Question: The picture shows the balloon popping problem. You need to pop all the balloons in a certain order. The reward for popping a red balloon is the product of itself and the value on the balloons to the left and right. The reward for popping a gold balloon is doubled, and the reward for popping a black balloon becomes negative. If there is no balloon on the left or right, multiply the value by 1. You only need to find the maximum reward and keep only the final value
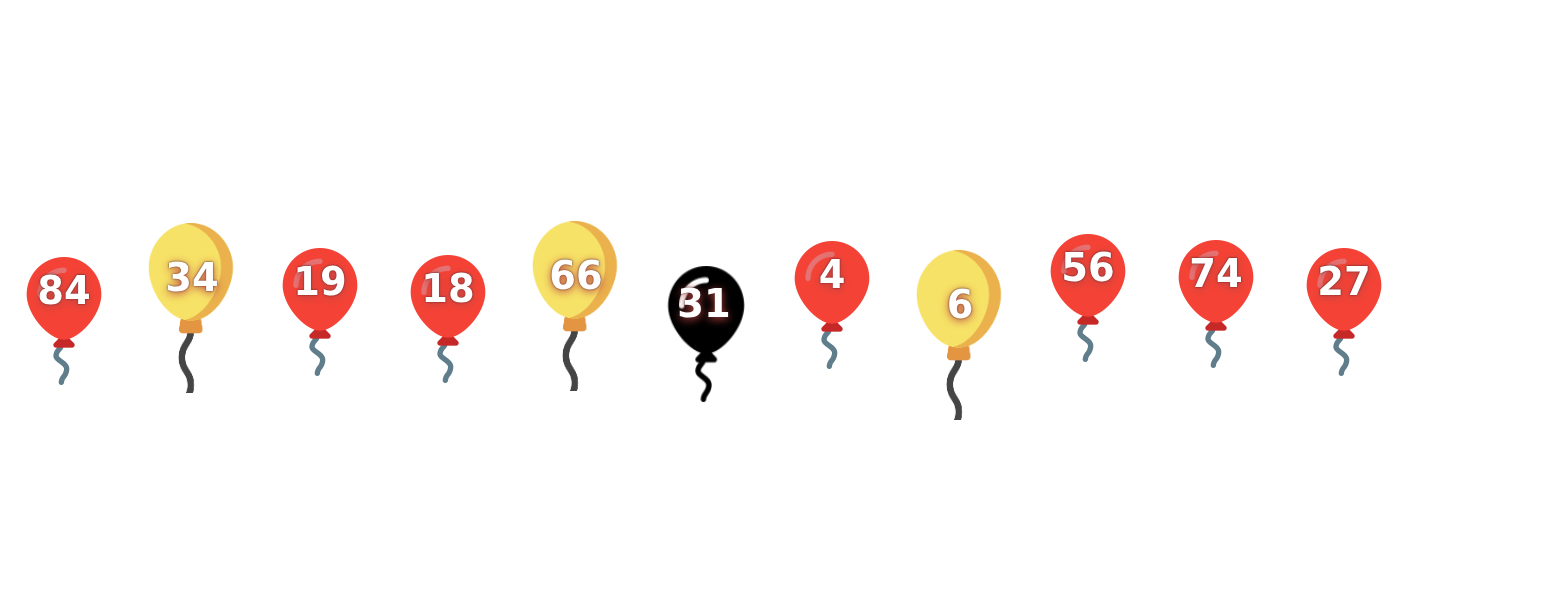
Answer: 1744152